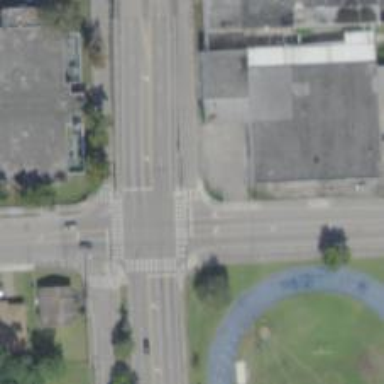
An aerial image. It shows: Marked road crossing.